Question: I'm trying to read a column with date and time from csv file and wanted to plot the frequencies of datas per day.
I don't actually know how to read them though.

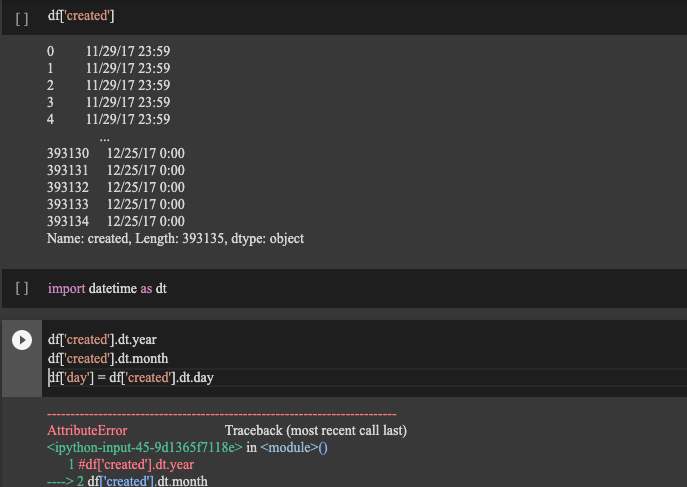
Answer: You'll need to define your initial column as datetime first.
'''
df['created'] = pd.to_datetime(df['created'])
'''